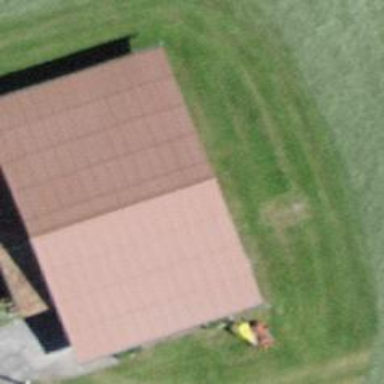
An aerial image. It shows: Barn.